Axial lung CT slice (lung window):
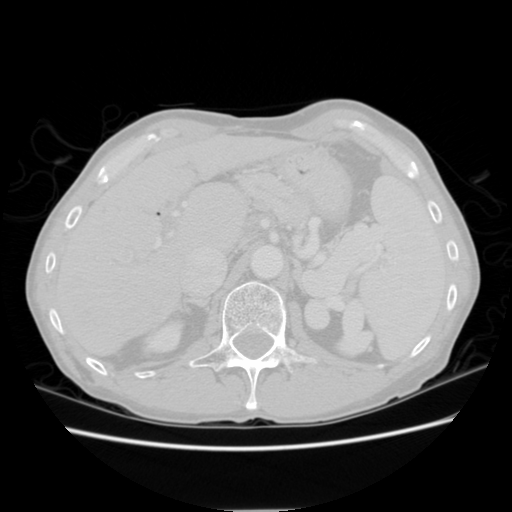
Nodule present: no